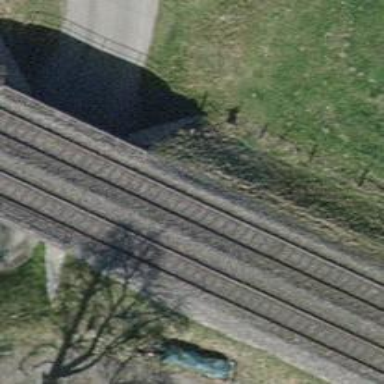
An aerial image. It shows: Single-track railway with electrified contact lines.